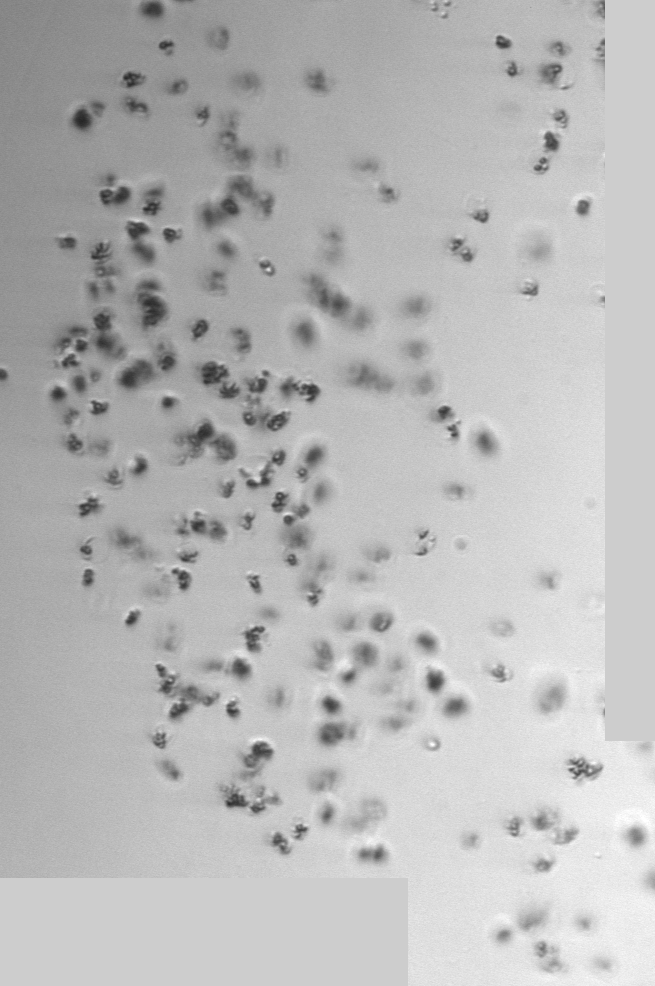
Label: Phaeocystis